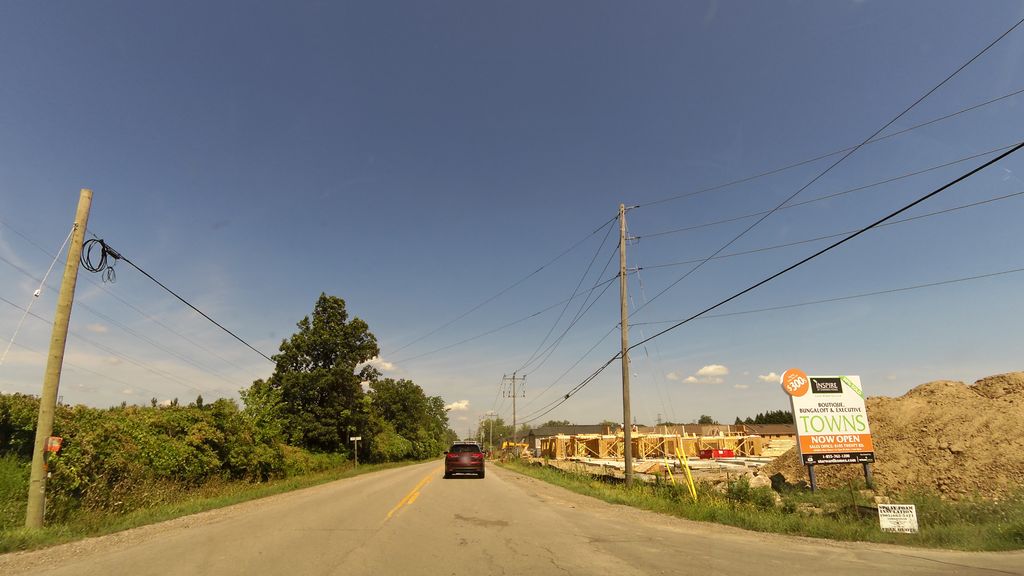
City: hamilton